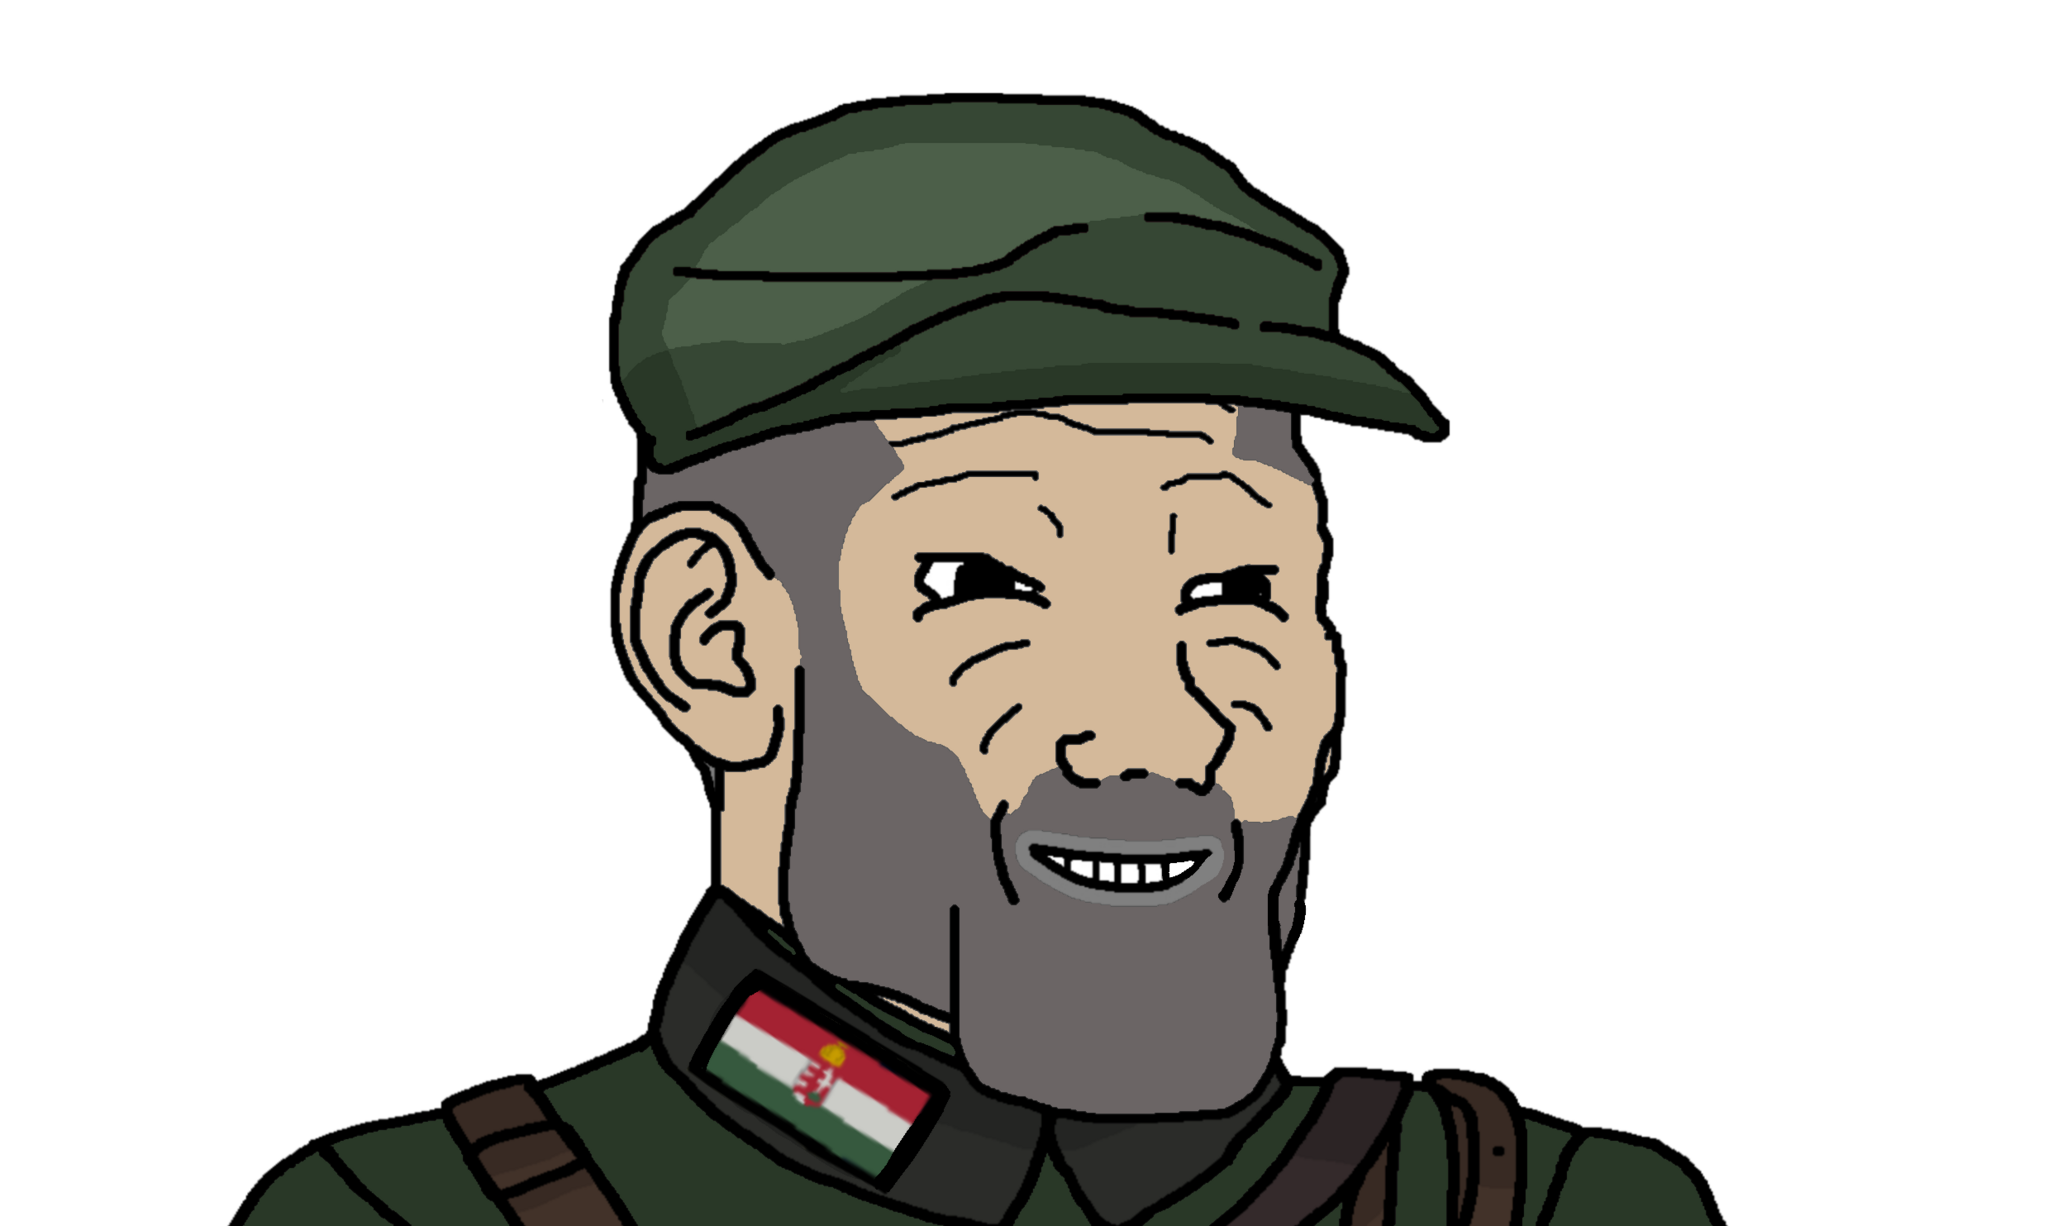
Label: 5_Grey_Chad